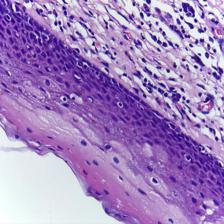
Diagnosis: Normal